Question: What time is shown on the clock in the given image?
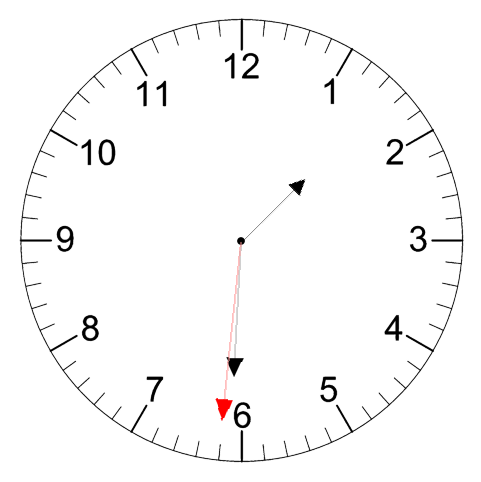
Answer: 01:30:31